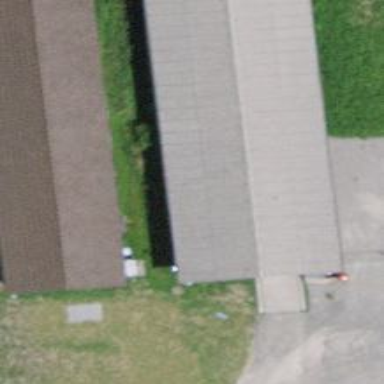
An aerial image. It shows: Warehouse building.